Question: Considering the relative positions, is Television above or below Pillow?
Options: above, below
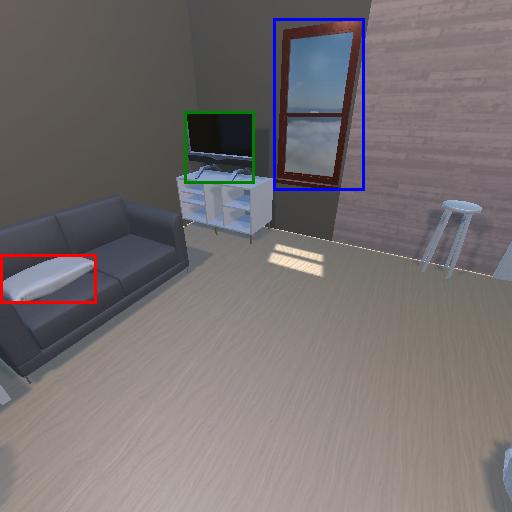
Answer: above